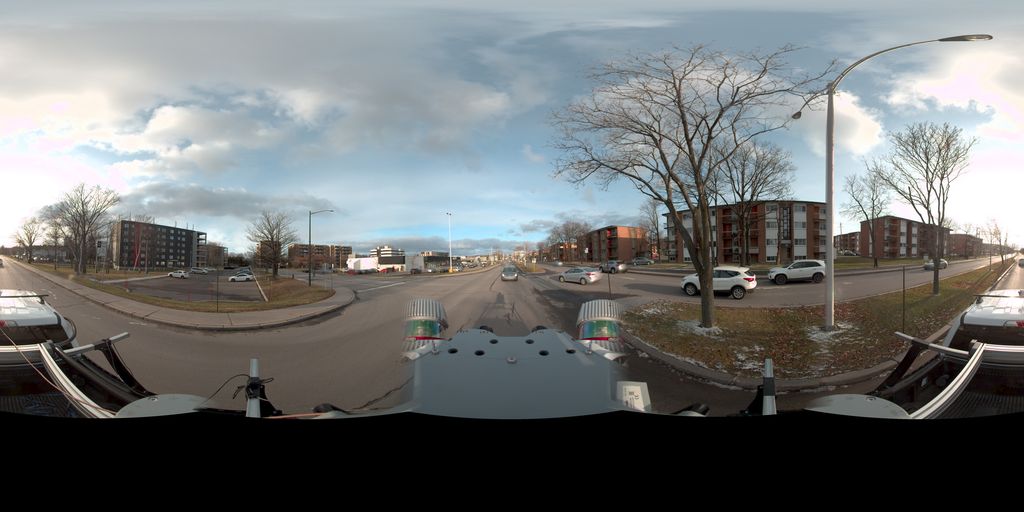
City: quebec_city